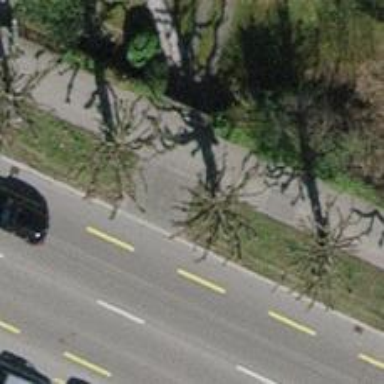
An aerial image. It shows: Avenue lined with trees.